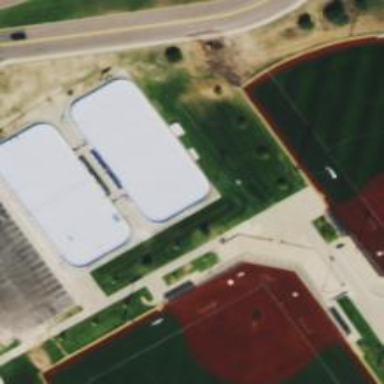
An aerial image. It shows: Hockey pitch for leisure sports activities.